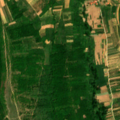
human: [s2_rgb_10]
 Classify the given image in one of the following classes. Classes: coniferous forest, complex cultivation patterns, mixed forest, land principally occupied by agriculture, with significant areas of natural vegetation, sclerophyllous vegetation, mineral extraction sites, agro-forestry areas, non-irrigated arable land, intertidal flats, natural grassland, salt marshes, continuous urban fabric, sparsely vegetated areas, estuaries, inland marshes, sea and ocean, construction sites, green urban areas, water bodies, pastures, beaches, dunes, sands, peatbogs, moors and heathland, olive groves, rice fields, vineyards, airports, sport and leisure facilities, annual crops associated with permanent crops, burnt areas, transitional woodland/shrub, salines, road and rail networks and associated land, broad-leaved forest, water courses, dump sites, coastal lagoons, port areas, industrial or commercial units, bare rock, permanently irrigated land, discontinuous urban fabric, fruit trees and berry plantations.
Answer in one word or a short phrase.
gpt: complex cultivation patterns, land principally occupied by agriculture, with significant areas of natural vegetation, broad-leaved forest